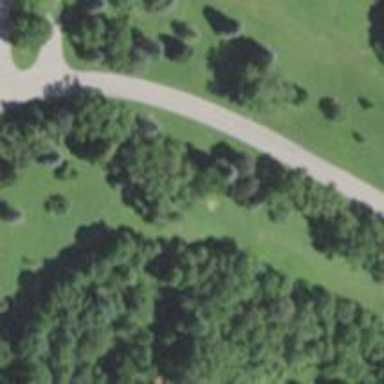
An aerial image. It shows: Disc golf tee.